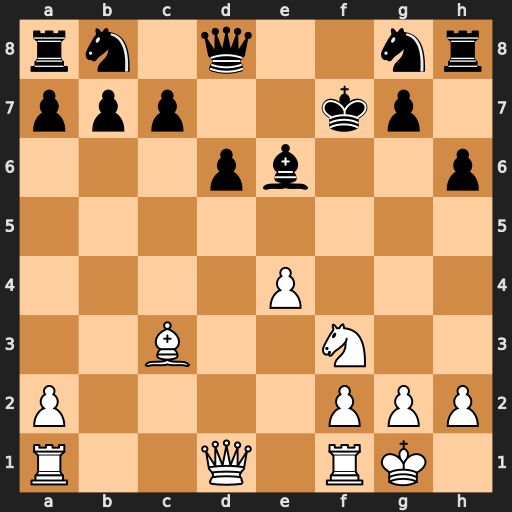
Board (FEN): rn1q2nr/ppp2kp1/3pb2p/8/4P3/2B2N2/P4PPP/R2Q1RK1
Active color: w
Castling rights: -
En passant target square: -
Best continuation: Ne5+ Ke7 Ng6+